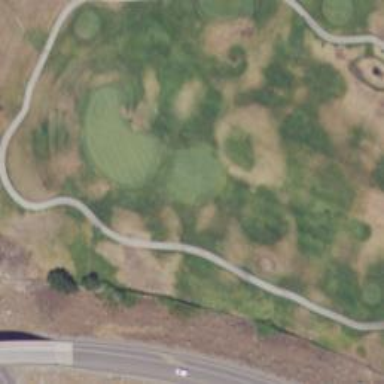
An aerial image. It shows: View of golf hole.